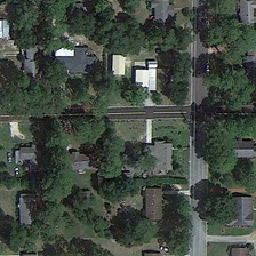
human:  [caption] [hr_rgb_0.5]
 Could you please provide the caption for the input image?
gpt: The intersecting roads pass through this beautiful community decorated with trees and lawns.

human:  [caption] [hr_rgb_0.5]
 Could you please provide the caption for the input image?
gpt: Cross roads pass through this beautiful neighborhood decorated with trees and lawn.

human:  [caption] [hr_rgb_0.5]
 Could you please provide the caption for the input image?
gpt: Houses surrounded by gardens are surrounded by blocks.

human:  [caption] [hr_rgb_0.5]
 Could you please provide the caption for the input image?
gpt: The garden houses in the block are surrounded by trees.

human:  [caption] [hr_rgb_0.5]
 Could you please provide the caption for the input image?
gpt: surrounded by trees houses with gardens are located in the blocks.